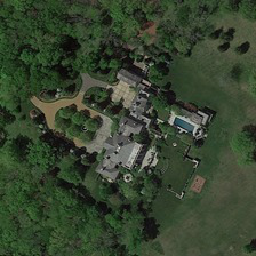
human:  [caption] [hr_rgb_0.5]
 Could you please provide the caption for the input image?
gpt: There is a house and garden on the grass in the forest.

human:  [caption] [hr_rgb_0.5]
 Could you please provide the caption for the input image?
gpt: There is a house and a garden on a lawn between the forest a.

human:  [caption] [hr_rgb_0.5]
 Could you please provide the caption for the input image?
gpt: it is a lush wood next to this house with a lawn in front of it .

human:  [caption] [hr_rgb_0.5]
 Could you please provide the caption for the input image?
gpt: There is a house and a garden on the lawn in the forest.

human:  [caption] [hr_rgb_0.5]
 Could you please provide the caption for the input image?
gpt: There is a home and garden